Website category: sports
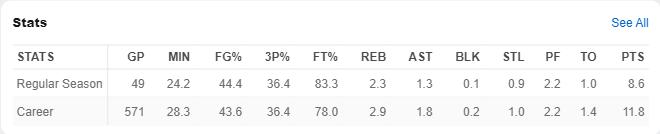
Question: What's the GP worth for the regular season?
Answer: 49

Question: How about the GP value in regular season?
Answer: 49

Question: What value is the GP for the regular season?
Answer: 49

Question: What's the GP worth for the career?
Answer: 571

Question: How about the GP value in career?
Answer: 571

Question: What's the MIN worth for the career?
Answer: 28.3

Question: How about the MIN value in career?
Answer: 28.3

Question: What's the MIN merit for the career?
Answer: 28.3

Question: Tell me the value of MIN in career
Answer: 28.3

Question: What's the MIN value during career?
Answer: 28.3

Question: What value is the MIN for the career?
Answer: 28.3

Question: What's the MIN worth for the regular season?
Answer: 24.2

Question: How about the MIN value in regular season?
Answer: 24.2

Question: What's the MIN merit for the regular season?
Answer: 24.2

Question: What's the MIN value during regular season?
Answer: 24.2

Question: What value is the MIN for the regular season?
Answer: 24.2

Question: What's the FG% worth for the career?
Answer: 43.6

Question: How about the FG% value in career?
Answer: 43.6

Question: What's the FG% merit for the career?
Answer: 43.6

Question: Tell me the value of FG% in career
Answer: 43.6

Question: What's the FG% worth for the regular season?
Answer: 44.4

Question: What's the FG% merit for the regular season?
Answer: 44.4

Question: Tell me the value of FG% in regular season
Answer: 44.4

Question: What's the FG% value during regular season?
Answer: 44.4

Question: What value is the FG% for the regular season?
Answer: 44.4

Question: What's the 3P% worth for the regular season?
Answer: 36.4

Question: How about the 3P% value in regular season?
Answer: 36.4

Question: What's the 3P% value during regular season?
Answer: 36.4

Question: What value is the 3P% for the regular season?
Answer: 36.4

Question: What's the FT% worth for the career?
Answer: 78.0

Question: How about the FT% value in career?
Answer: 78.0

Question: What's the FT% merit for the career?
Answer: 78.0

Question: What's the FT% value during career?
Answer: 78.0

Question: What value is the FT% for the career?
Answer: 78.0

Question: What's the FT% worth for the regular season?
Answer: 83.3

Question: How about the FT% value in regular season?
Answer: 83.3

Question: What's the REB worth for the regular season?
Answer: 2.3

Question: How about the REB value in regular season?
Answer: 2.3

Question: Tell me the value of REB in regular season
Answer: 2.3

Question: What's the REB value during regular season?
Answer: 2.3

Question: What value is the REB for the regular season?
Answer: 2.3

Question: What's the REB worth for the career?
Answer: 2.9

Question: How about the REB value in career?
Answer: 2.9

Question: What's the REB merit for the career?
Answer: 2.9

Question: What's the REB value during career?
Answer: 2.9

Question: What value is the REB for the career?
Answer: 2.9

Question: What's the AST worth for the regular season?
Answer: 1.3

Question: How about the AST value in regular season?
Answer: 1.3

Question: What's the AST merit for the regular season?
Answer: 1.3

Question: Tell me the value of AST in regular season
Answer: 1.3

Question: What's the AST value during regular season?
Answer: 1.3

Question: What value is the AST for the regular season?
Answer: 1.3

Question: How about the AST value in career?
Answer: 1.8

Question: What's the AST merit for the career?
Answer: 1.8

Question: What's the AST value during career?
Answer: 1.8

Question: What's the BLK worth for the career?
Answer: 0.2

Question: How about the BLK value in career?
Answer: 0.2

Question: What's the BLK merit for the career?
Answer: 0.2

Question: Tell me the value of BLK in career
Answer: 0.2

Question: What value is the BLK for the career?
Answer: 0.2

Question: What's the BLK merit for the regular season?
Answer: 0.1

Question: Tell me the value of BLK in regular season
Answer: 0.1

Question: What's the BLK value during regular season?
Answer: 0.1

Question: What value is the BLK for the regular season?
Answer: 0.1